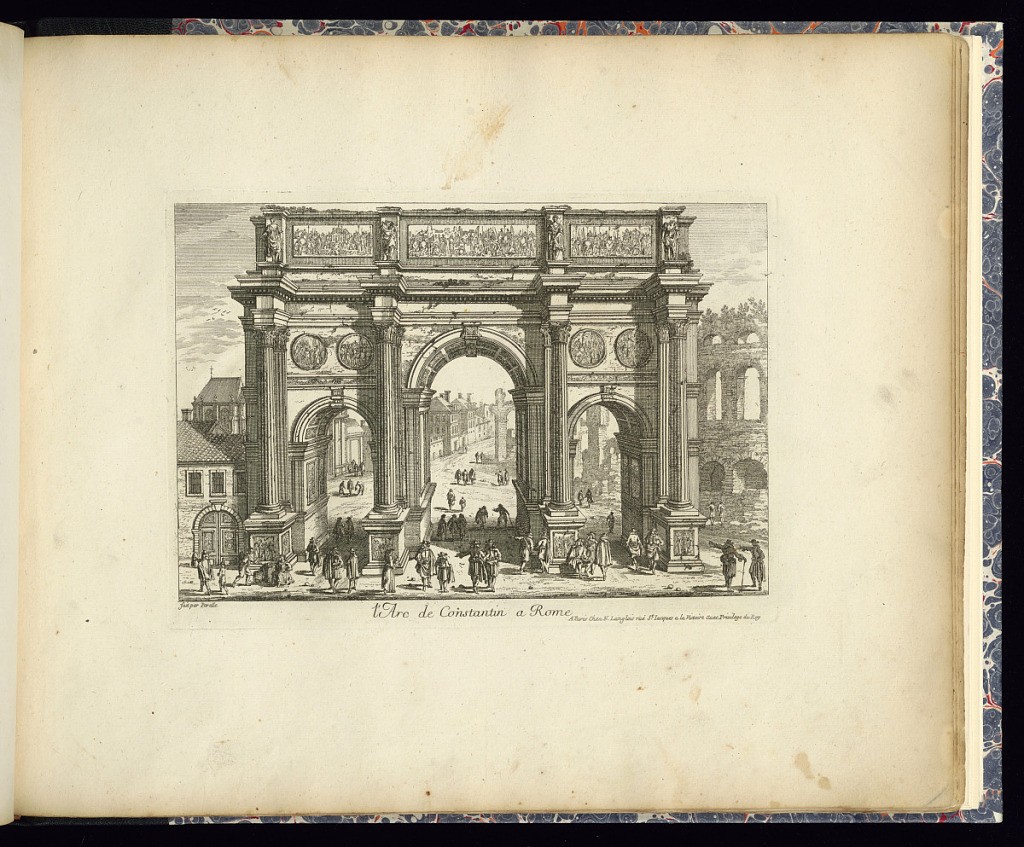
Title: L’Arc de Constantin a Rome
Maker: Gabriel Perelle, French, 1604–1677
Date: late 17th century
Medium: Etching on laid paper
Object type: Print
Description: View of the arch of Constantine in Rome with buildings in the background and the colosseum to the right. Figures along the roads and under the arch. The triumphal arch consists of three arches, columns, statues, and friezes.  The plate is titled and signed.